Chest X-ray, PA view. Patient: 54 years old, sex F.
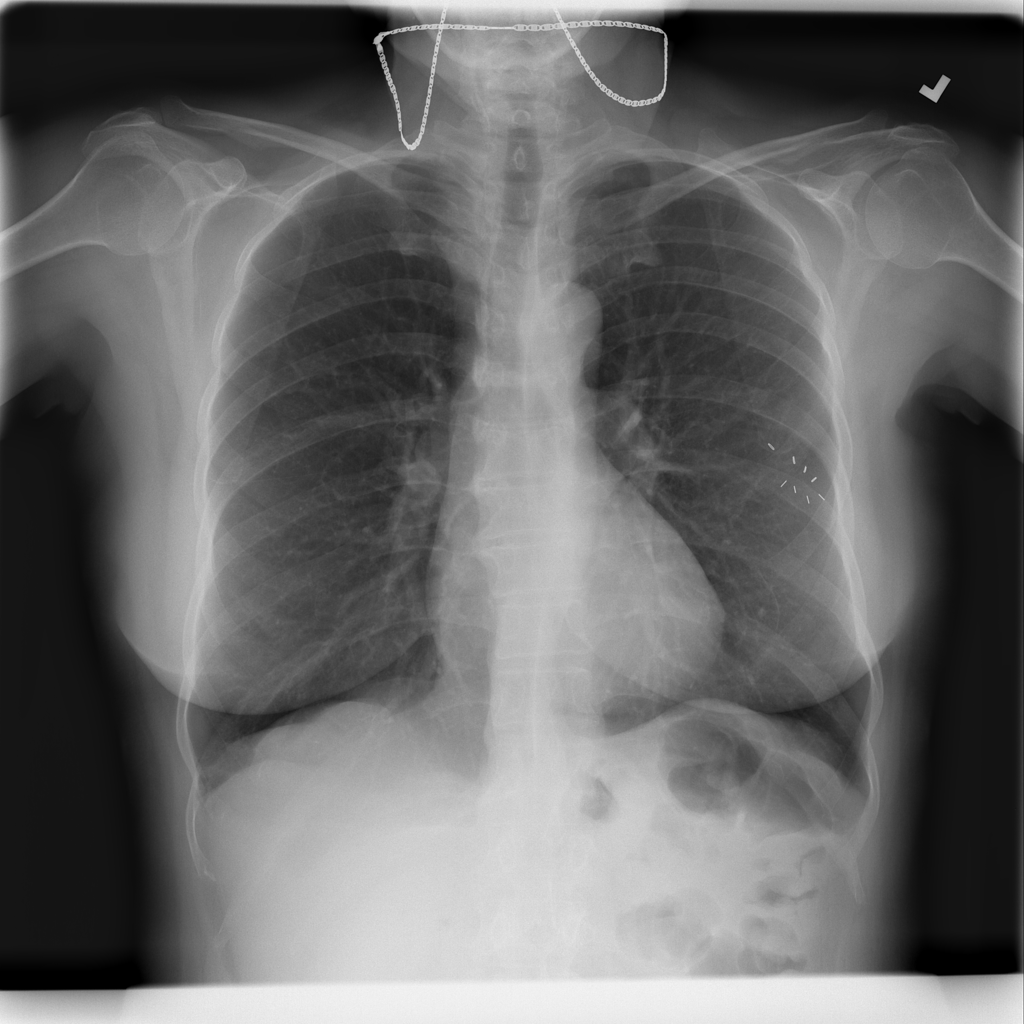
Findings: No Finding